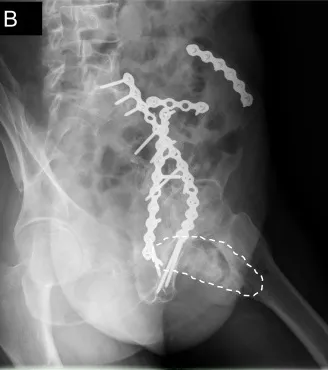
Lateral pelvic radiographs before HO resection. HO (white dotted line) bridged the left hip posteriorly.
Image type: radiology (x_ray)